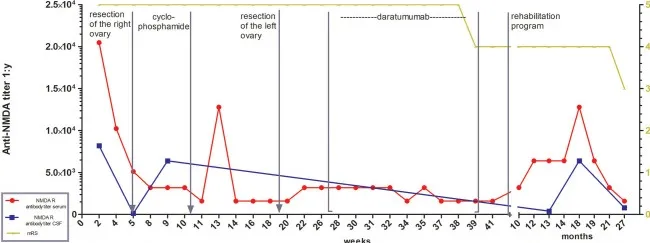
Illustration of treatment escalation in refractory course of anti-NMDA receptor encephalitis with special focus on antibody titer in CSF and serum as well as the clinical development over 27 months. mRS: modified Rankin scale (0, No symptoms; 1, No significant disability; 2, Slight disability, able to look after own affairs without assistance, but unable to carry out all previous activities; 3, Moderate disability. Requires some help, but able to walk unassisted; 4, Moderately severe disability. Unable to attend to own bodily needs without assistance, and unable to walk unassisted; 5, Severe disability. Requires constant nursing care and attention, bedridden, incontinent, 6 - Dead).
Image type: pathology (masson_trichrome)